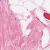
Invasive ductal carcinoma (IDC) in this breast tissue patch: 0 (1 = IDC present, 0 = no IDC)